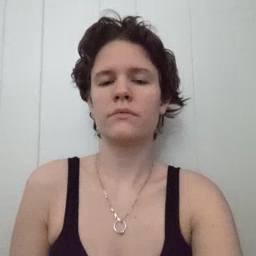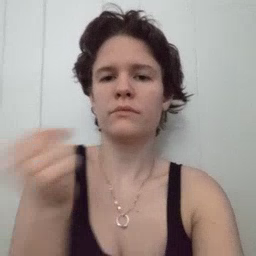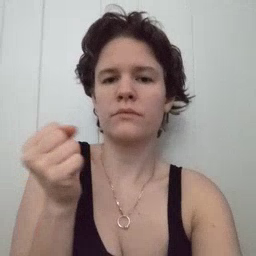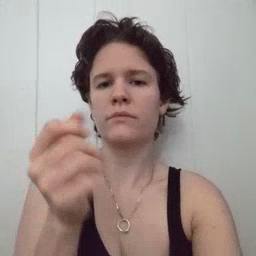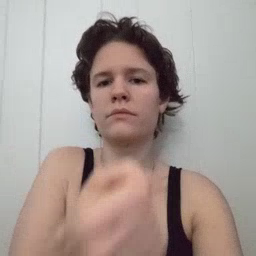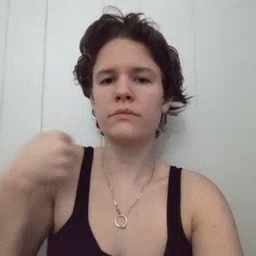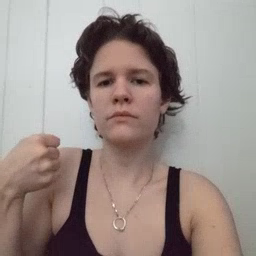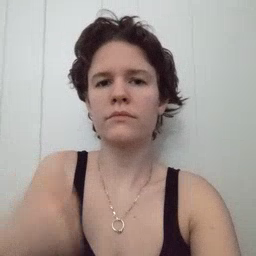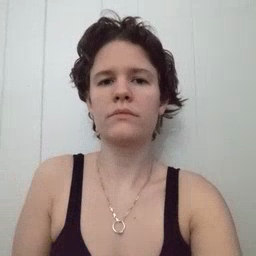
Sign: refrigerator